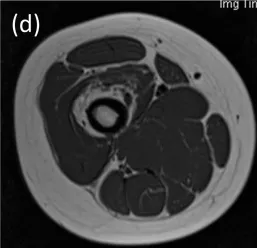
Pre-operative magnetic resonance image of the right femur. The lesion was located beneath the vastus medialis muscle, and the vastus intermedius muscle showed fatty degeneration. Sagittal view of the right femur on T1-weighted imaging show that fatty degeneration stretched the full length of the vastus intermedius muscle.
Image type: radiology (mri)